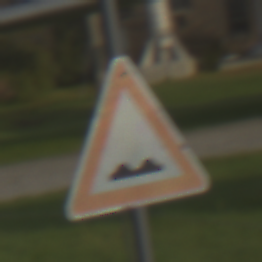
Verkehrszeichen: UnebeneFahrbahn
Umgebung: Outdoor, Special
Tageszeit: SunriseSunset
Wetter: Clear
Licht: Natural
Jahreszeit: NotSpecified
Kontrast: MediumContrast